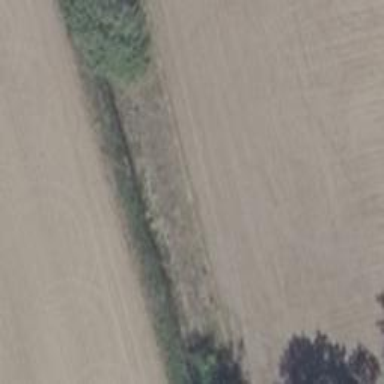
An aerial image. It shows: Grassy track with grade5 tracktype.